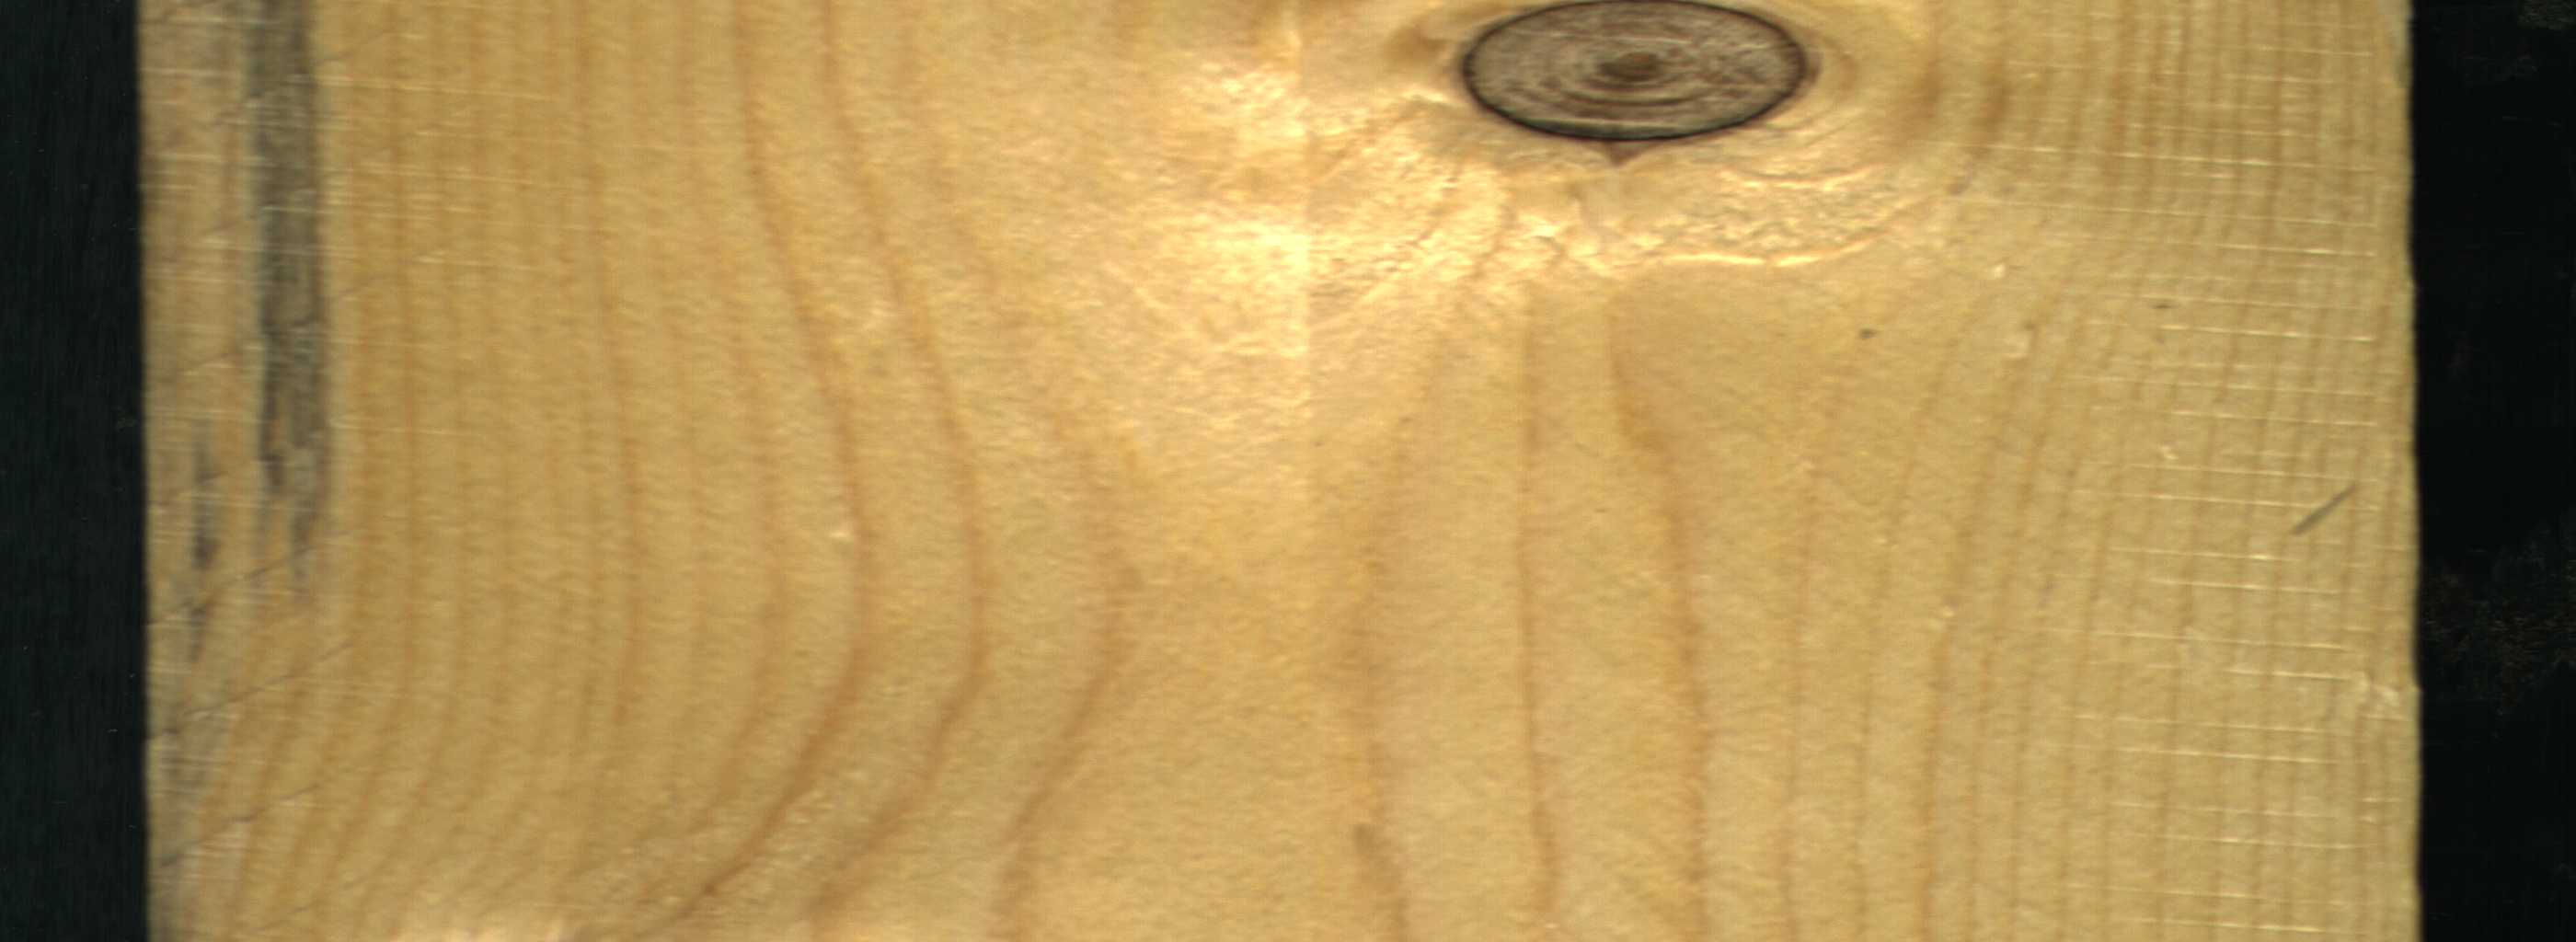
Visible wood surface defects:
Blue_Stain
Dead_Knot